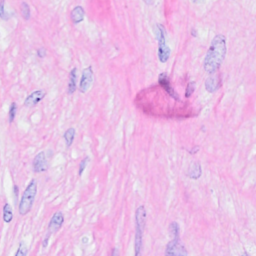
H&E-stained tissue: Breast